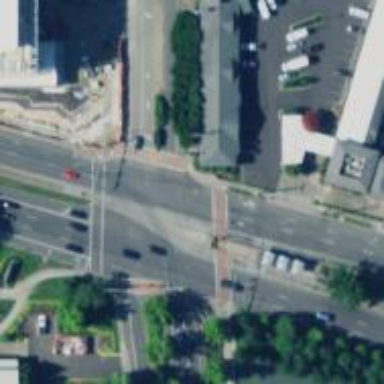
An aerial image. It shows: Busway road.